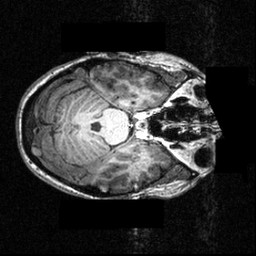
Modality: T1w
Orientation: axial
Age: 20
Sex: female
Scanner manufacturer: siemens
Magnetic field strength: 3.951 T
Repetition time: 1.5 s
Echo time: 0.00335 s